Question: Lately with help of SOF I wrote <URL> for my webpage. I need to run a few sliders with different settings. I need to merge arrays with settings put in class constructor. Settings placed in here should overwrite default settings.
My code:
'''
var MiniSlider = function(objId, settings)
{
this.obj = $("#" + objId);
var self = this;
self.obj.settings = {
items: $("ul li", self.obj).length,
autoChangeTime: 8000,
animation: 'horizontal'
};
if(settings)
{
$.merge(self.obj.settings, settings)
}
... rest of the code at link [1]
};
'''
And invocation:
'''
new MiniSlider("mini-slider-2", [{animation: 'vertical'}]);
'''
With this I get that:

Animation should be set to 'vertical'. A also tryied:
'''
new MiniSlider("mini-slider-2", {animation: 'vertical'});
'''
This don't work too. Any advices how to merge this?
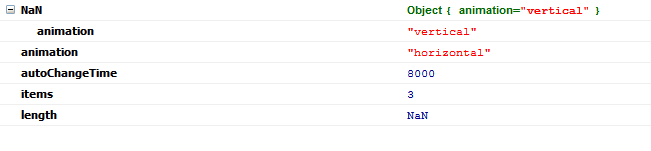
Answer: $.merge is for arrays. You should use $.extend (because 'settings' is an object)
'''
$.extend(self.obj.settings, settings)
'''
and invocation
'''
new MiniSlider("mini-slider-2", {animation: 'vertical'});
'''